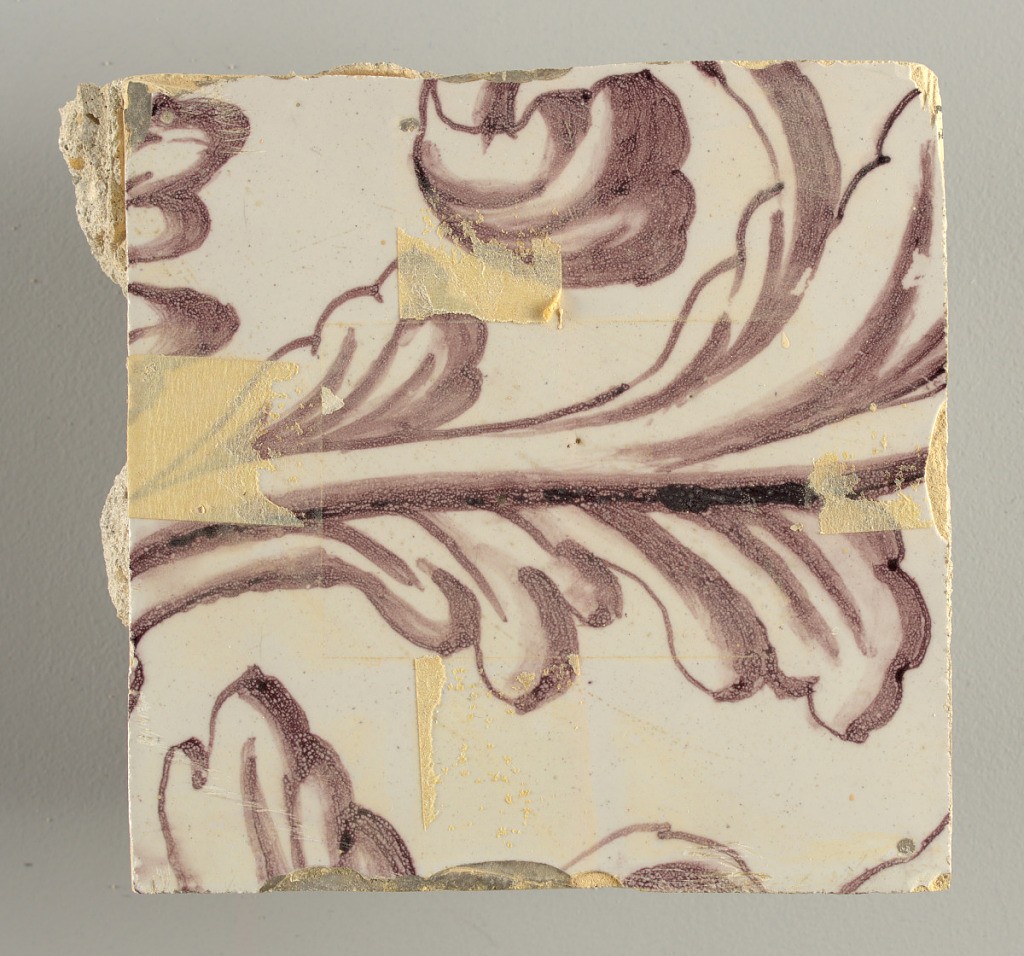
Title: Wall facing
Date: ca. 1725
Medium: tin-glazed earthenware, underglaze
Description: Two vertical rectangles, twenty-three tiles high.  A) Nine tiles wide at top; seven tiles wide at bottom.  B) Ten and one-half tiles wide.

Arabesque design of foliage.  A) with centered figure of Justice under a canopy.  B) with centered urn.